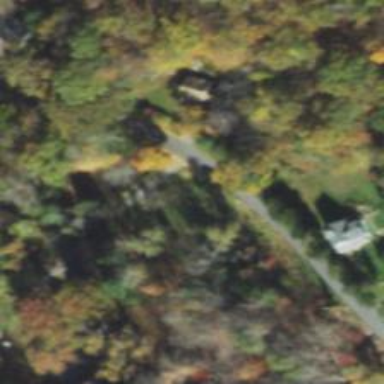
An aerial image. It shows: Driveway leading to service road.